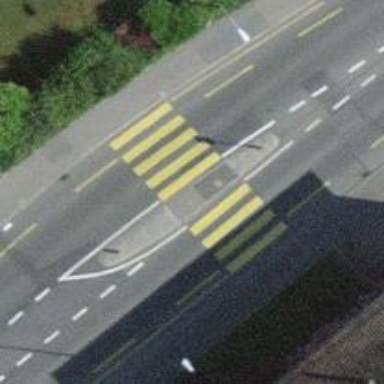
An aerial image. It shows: Uncontrolled zebra crossing with island. The crossing is marked with zebra stripes.